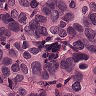
Metastatic tissue present: yes